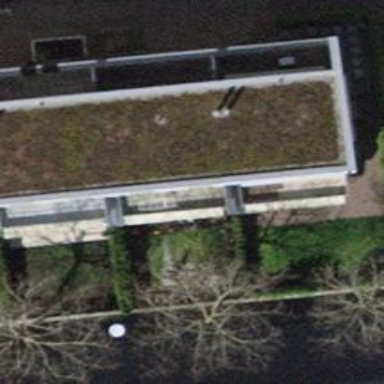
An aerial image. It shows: Building with flat roof.